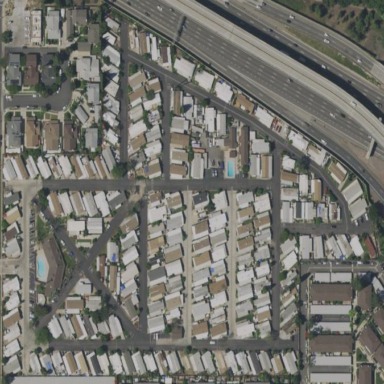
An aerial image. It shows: Residential area known as trailer park.